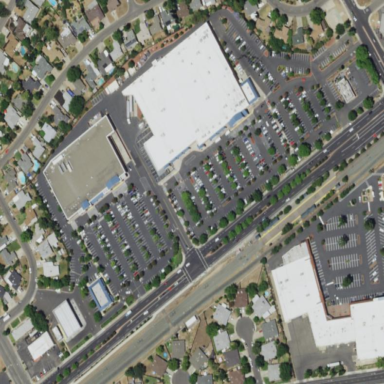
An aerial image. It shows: Retail area.